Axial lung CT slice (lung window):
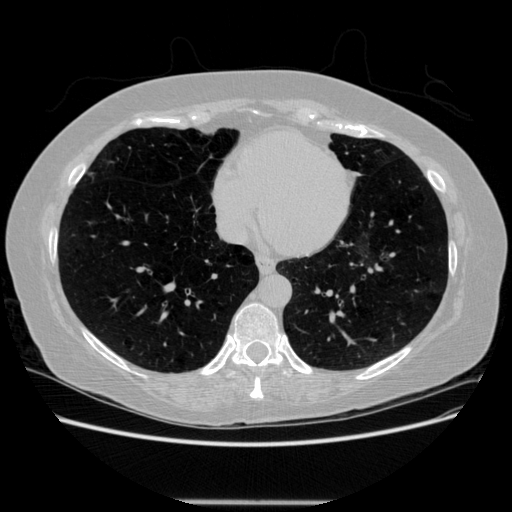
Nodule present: no